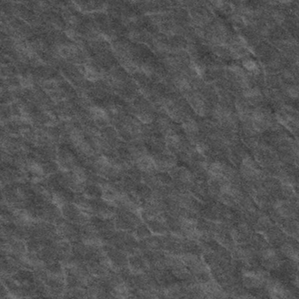
Label: frost